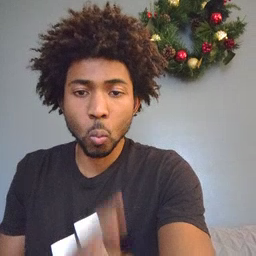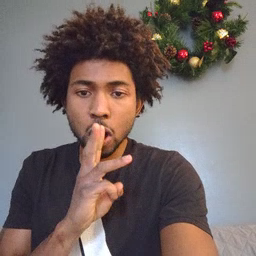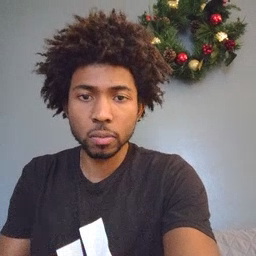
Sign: water